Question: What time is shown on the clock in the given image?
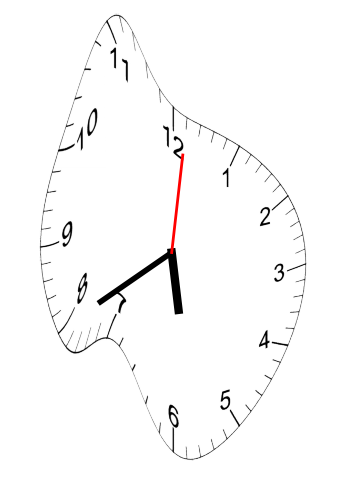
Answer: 05:40:01